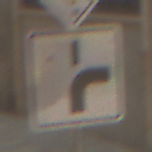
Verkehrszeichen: VerlaufVorfahrtsstrasse8
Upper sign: Vorfahrtsstrasse
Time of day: Midday
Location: Outdoor (Urban)
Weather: Clear
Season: NotSpecified
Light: Natural